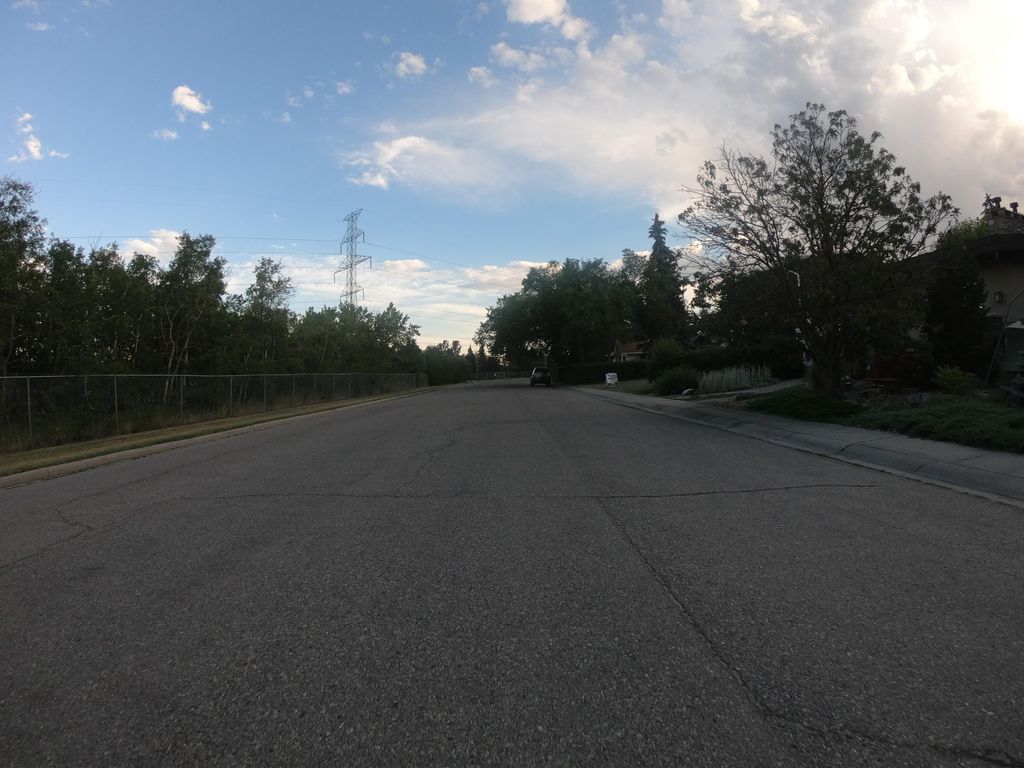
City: calgary